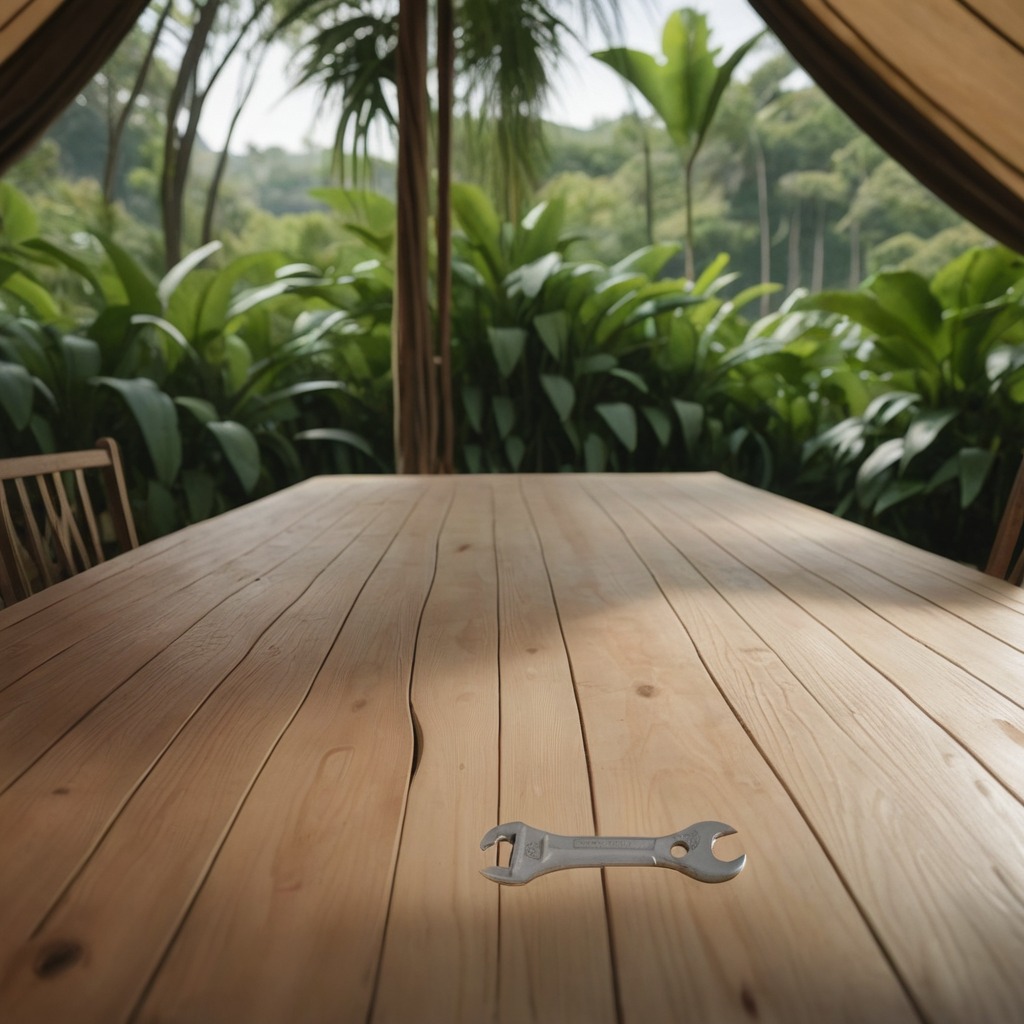
An wrench is lying on the wooden table.